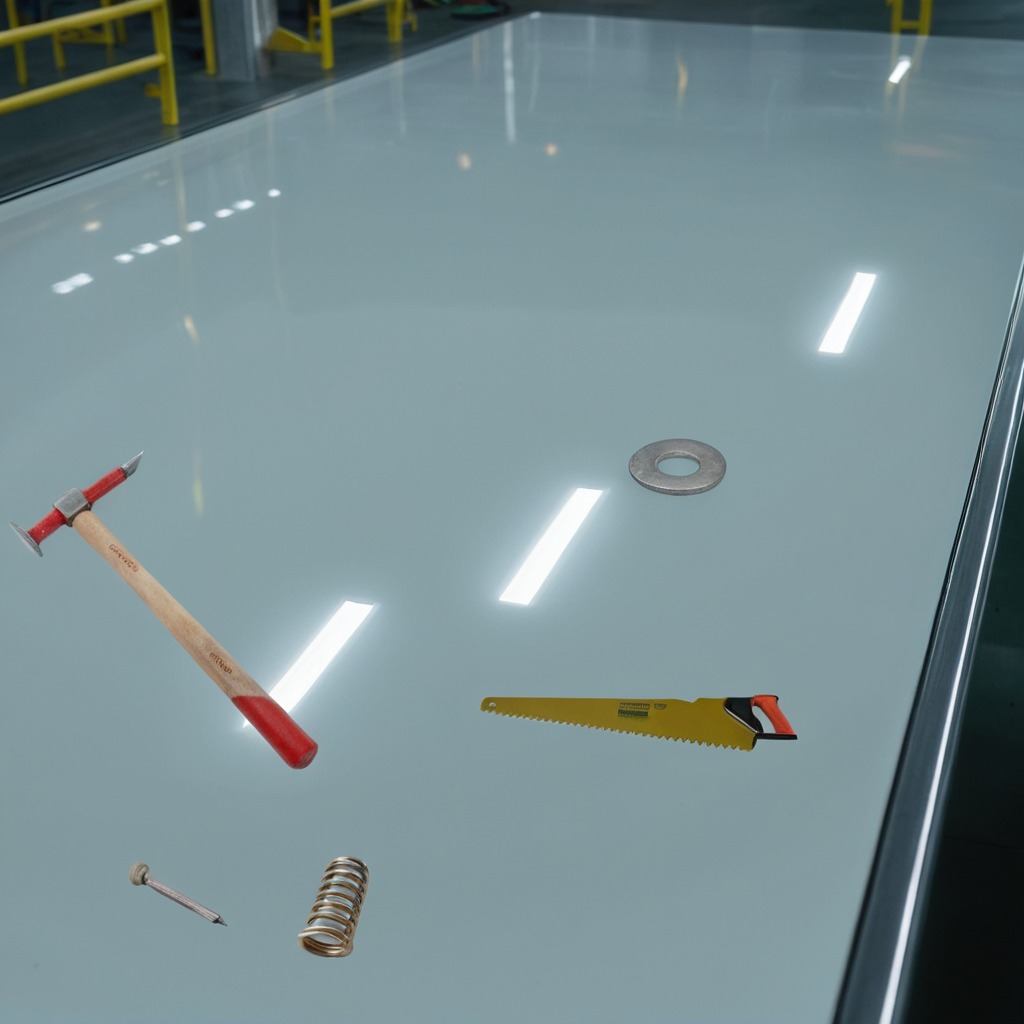
A flat metal washer, a hammer, an iron nail, a coiled metal spring, and a handheld metal saw are lying on the high-gloss table in a ship maintenance bay industrial lighting.